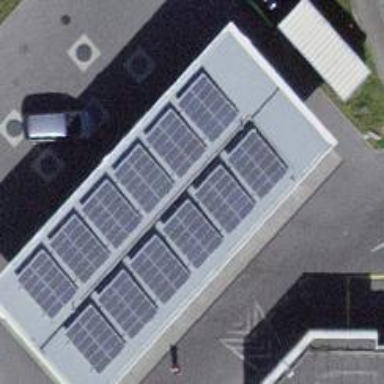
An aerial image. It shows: Fuel station.